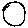
Label: circle